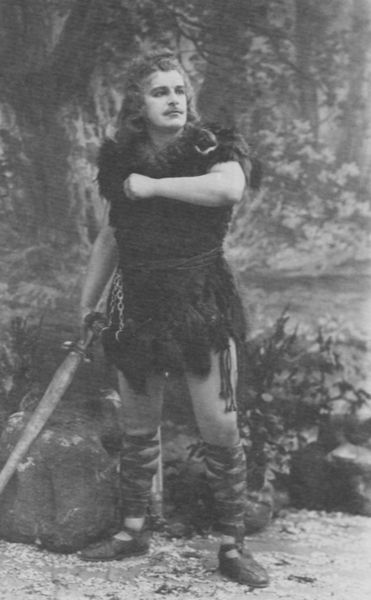
Titel: Jean de Reszke (Jan Mieczislaw) (1850-1925), Sänger
Künstler: Atelier Nadar
Institution: unbekannt
Schlagwörter: angriff, blätter, felsen, held, kämpfer, mann, weiß, baumstämme, bäume, ellbogen, geste, grau, haar, hintergrund, schwarz, szene, blick, gürtel, bart, schnurrbart, arm, pelz, stehen, stein, steine, boden, haare, kostüm, pose, schnur, schnüre, bühne, pflanze, pflanzen, theater, augenbrauen, locken, wald, fell, haltung, schuhe, kette, nebel, bühnenbild, inszenierung, verkleidung, muskeln, riemen, deutsch, sandalen, ellenbogen, knie, oberschenkel, waden, schnauzbart, schnauzer, foto, fotografie, photographie, maske, kniee, schwarz weiß, wagner, schwert, soldat, posieren, stiefel, ranke, photo, rolle, kontraste, gestus, sandale, efeu, hintergund, leder, stark, sage, film, krieger, laubbäume, nibelungen, siegfried, kulisse, schauspieler, fotographie, heroisch, stärke, max, strächer, armhaltung, waffenrock, handhaltung, niebelungen, reinhard, helle haut, kelte, starrer blick, alte b ume, germane, lederriemen, nibelunge, opernheld, posoeren, schauzbart, stummfilm